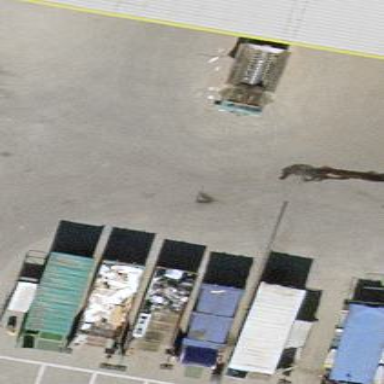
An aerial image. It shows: Recycling center housed in service building.